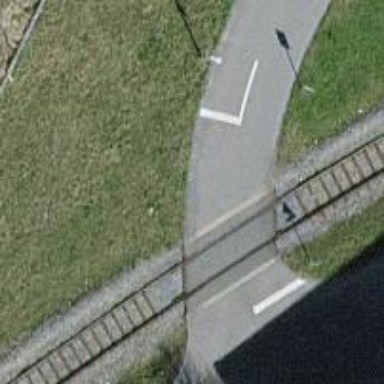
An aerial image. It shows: Railway level crossing.